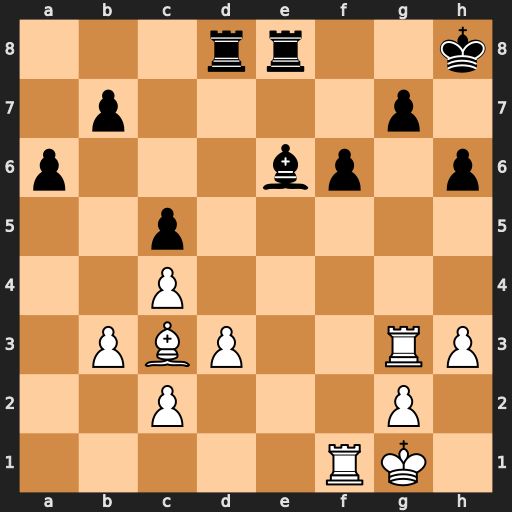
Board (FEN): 3rr2k/1p4p1/p3bp1p/2p5/2P5/1PBP2RP/2P3P1/5RK1
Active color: w
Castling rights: -
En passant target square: -
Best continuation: Rxf6 gxf6 Bxf6+ Kh7 Rg7+